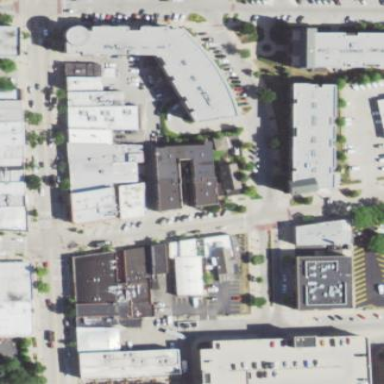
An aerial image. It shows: Retail area.